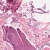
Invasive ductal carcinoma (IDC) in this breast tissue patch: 0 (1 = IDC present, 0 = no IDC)